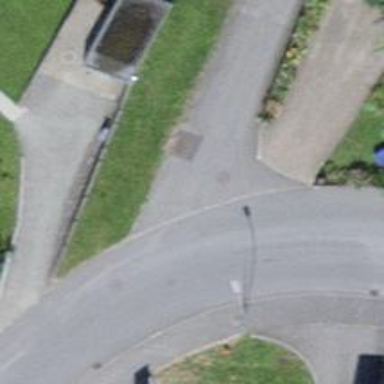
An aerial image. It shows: Smooth asphalt road in residential area.